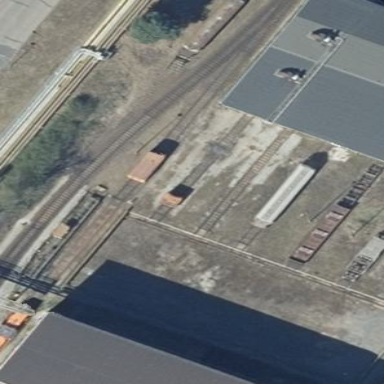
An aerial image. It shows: Traverser on the railway track.